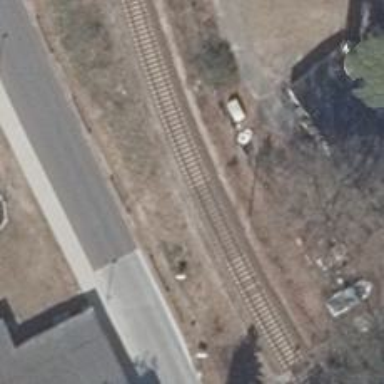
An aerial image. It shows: Rail spur service.